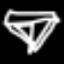
Label: diamond